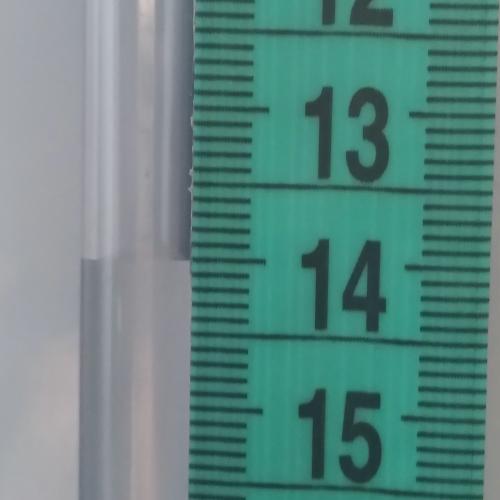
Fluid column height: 14.0 cm